Question: I'm trying do create a master sheet for work, as for nom we work in the middle age, copying some data to up to 4 differents documents and I want that to change :D
I'm quite new to Excel (more than basics I mean), and I have a problem that I can't seem to find a solution online.
My sheets are as follow :

So in Sheet one, C5 i want the result for sheet 2 E16, but in sheet 1 D5, I want the result for H16.
When I try to use downfill, it doesn't understand that I want to get the results while skipping everytime 2 columns between the results in sheet 2.
The cells are blank in the other cells in Sheet2 row 4, so i would guess there could be some conditionning possible, with a function like isblank, but I'm struggling to understand how I could do it.
Any help?
Thanks a lot for reading this
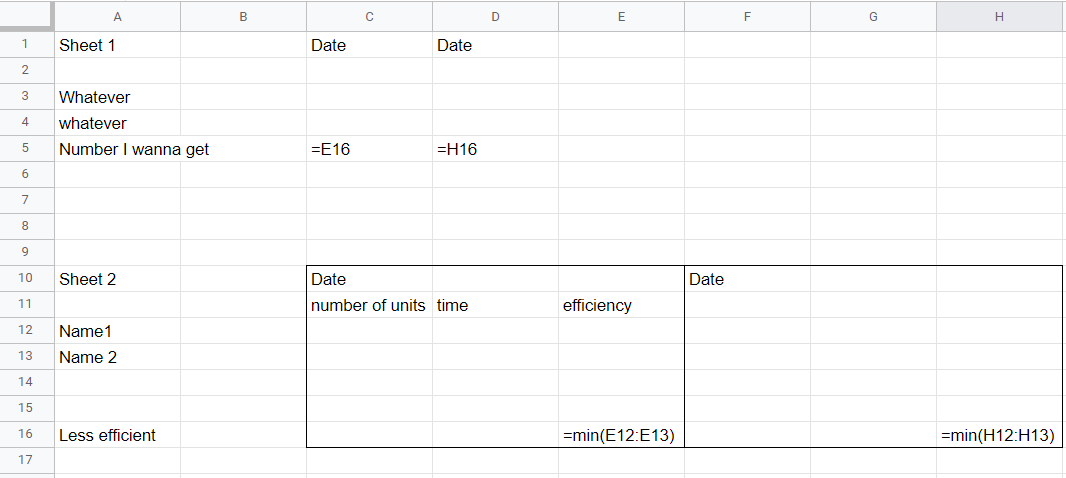
Answer: try:
'''
=FILTER(Sheet2!E16:16; MOD(COLUMN(Sheet2!E16:16)+1; 3)=0)
'''
<URL>